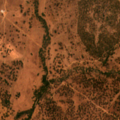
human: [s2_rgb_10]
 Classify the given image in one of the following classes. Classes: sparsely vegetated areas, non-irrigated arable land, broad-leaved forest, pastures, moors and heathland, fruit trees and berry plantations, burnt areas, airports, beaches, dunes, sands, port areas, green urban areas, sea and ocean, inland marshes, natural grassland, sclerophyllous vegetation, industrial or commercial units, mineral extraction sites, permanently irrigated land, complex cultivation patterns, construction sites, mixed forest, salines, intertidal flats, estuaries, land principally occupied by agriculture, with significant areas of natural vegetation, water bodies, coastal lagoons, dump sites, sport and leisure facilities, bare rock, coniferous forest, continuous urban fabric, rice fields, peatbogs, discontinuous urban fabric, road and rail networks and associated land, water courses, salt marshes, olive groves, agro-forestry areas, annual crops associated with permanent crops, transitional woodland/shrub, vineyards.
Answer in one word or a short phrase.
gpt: pastures, agro-forestry areas, coniferous forest, transitional woodland/shrub